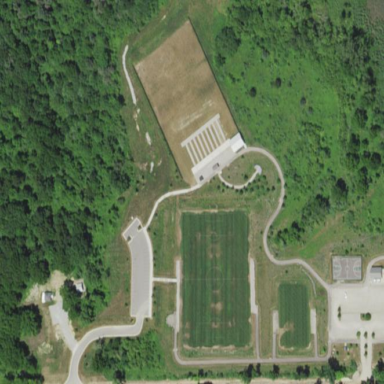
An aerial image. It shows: Archery pitch for leisure and sport.